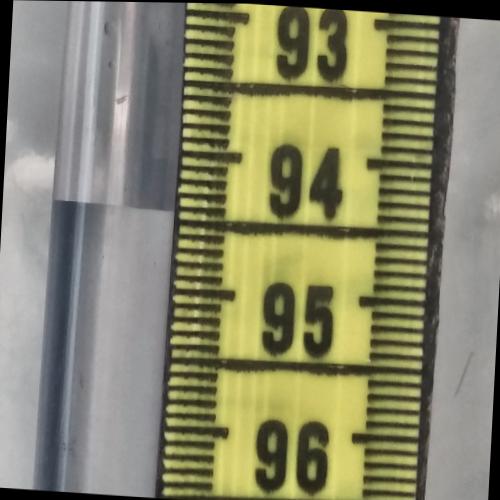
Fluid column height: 94.4 cm